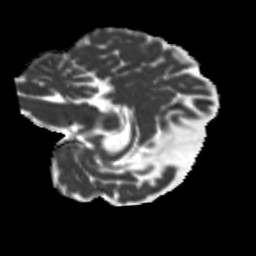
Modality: MD
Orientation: sagittal
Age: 56
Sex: female
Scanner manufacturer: siemens
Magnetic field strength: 3 T
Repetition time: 5.25 s
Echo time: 0.08 s